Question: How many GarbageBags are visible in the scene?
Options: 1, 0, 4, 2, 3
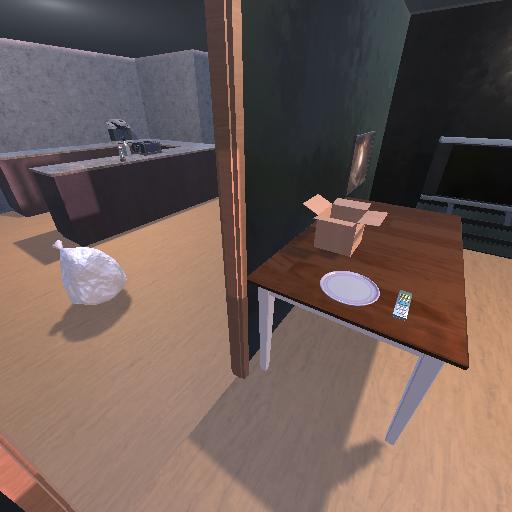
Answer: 1